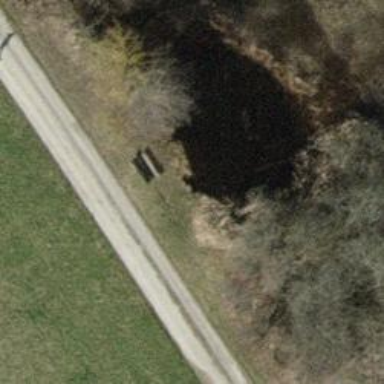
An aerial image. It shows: Bench.